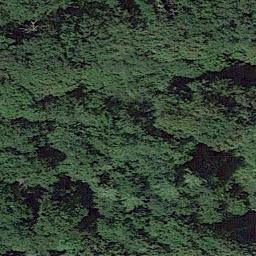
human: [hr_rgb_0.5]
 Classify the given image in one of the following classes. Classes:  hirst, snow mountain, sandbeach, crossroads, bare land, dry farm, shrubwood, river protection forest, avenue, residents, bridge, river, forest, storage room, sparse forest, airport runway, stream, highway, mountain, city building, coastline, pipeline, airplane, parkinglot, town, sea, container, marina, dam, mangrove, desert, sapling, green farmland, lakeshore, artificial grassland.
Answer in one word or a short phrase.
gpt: forest